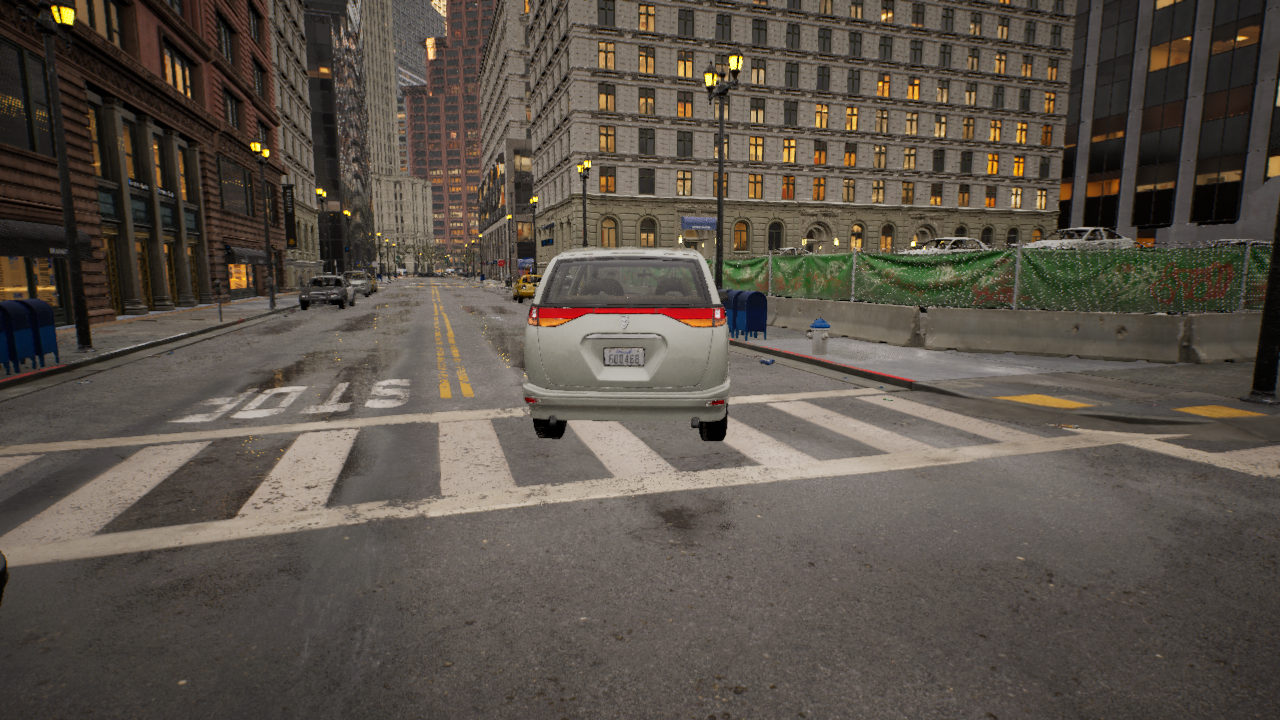
Venue: intersection
Lighting: golden hour
Vehicle rig: minivan